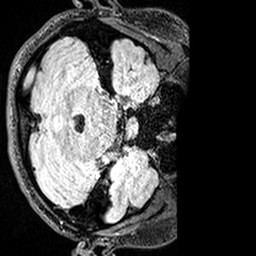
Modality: FLAIR
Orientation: axial
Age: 21
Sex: female
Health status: healthy
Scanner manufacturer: siemens
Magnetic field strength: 3 T
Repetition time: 5 s
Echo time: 0.388 s